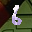
Label: 6